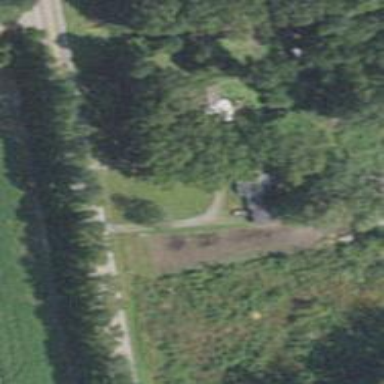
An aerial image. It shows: Driveway.